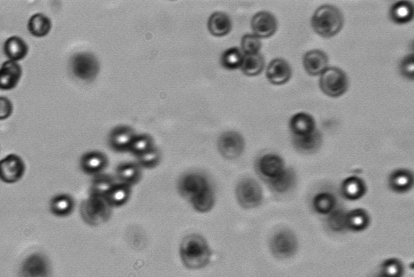
Label: Phaeocystis